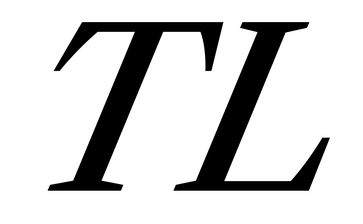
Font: LibreCaslonText-Italic_Medium_Italic